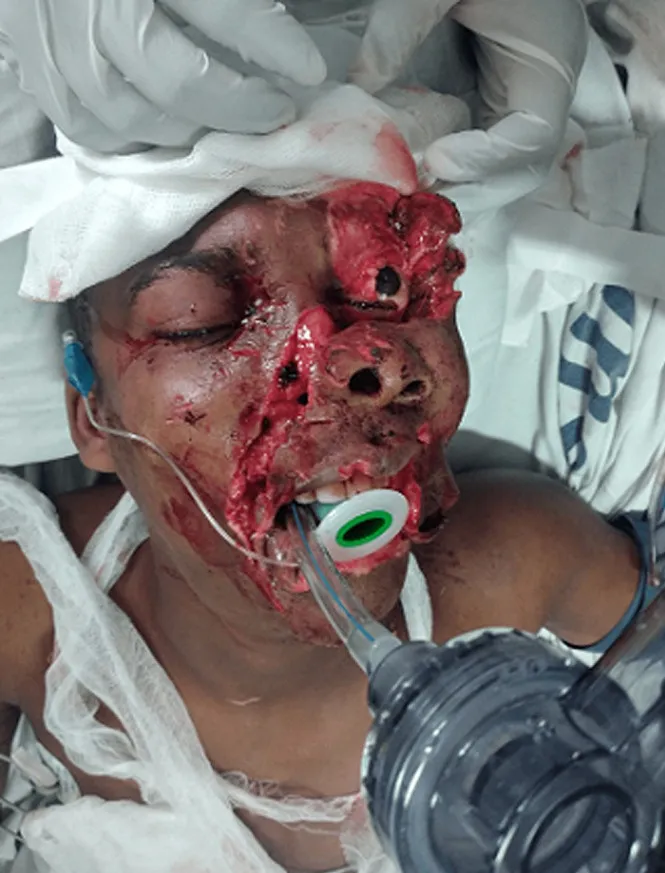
examination of injuries after the establishment of the definitive airway by rapid sequence intubation with an endotracheal tube and initial stabilization.
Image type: medical_photograph (other_medical_photograph)